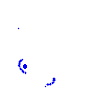
Particle: pion